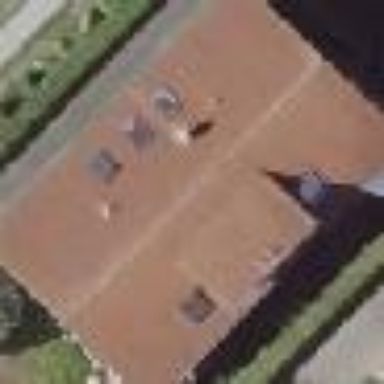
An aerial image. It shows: Building with red roof.